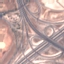
Label: Highway